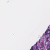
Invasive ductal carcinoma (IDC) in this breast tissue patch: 0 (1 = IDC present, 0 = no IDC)